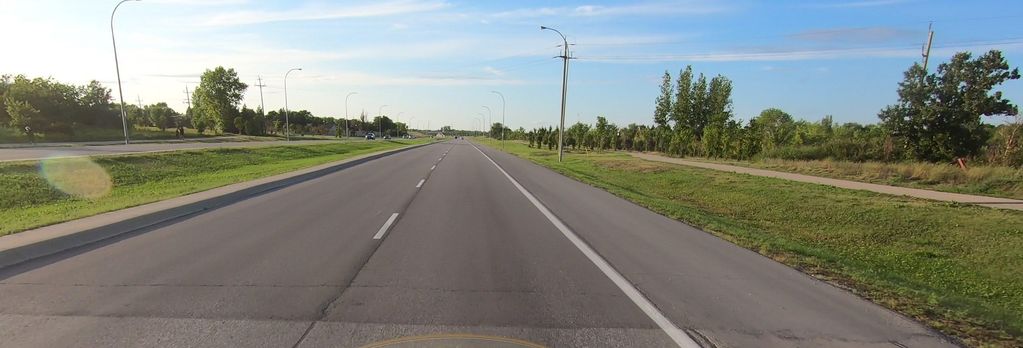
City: winnipeg